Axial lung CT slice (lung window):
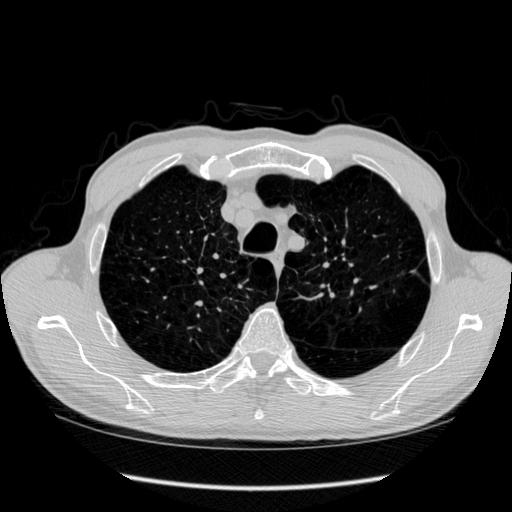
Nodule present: no